Question: I have no idea how to create a deployment diagram for a client (android) and server (I have a '.aar' file that is deployed inside the 'axis2' directory; and axis2 deployed inside 'Tomcat'). They use 'SOAP' to communicate.
I've tried this and I don't know if is ok:

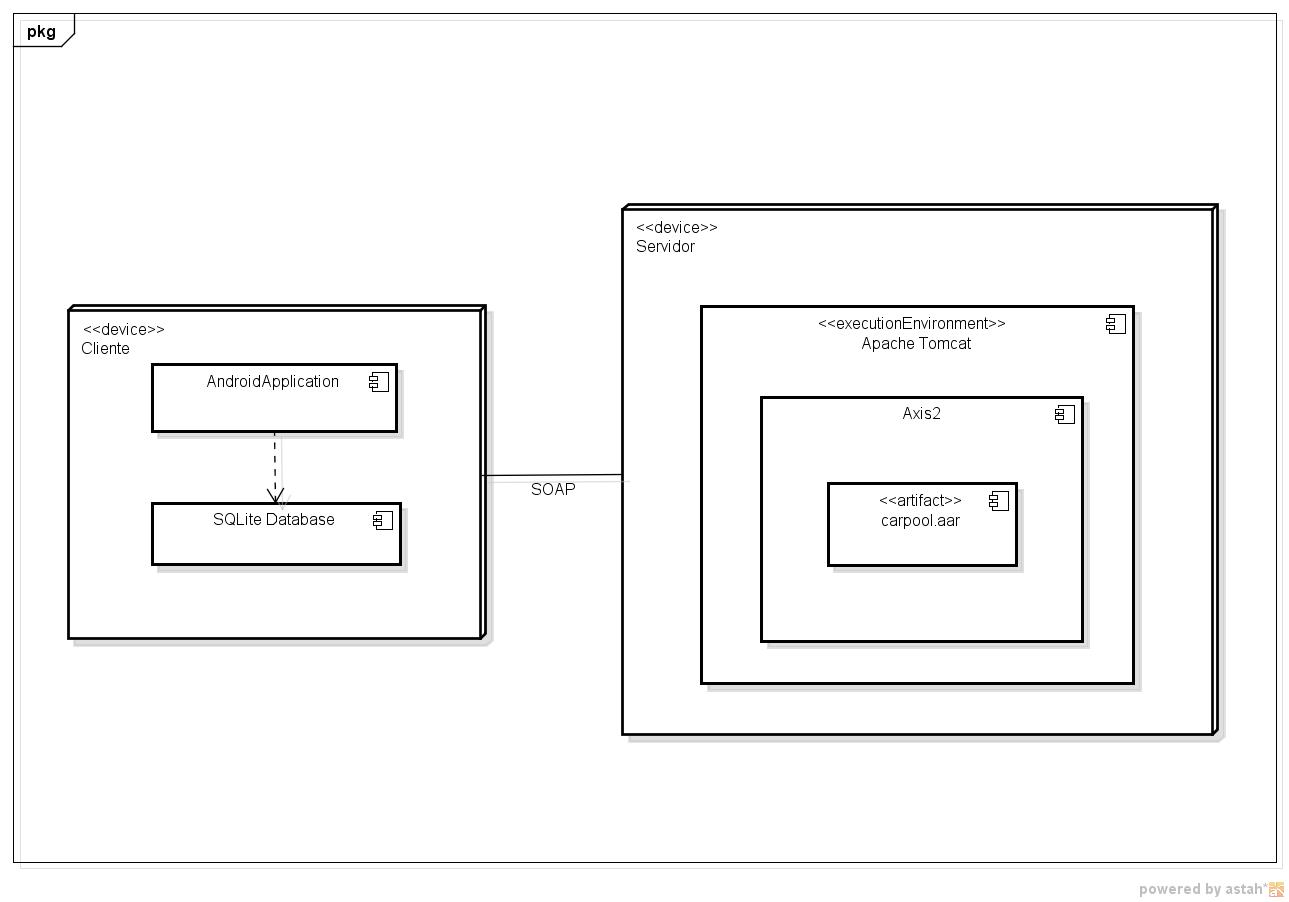
Answer: It is okay. Don't get too caught up with it UML diagrams. They should be taken as loose guidelines. Ultimately, you want people to understand, so a concise diagram is better than one that fulfills every little nitty gritty requirement of UML.